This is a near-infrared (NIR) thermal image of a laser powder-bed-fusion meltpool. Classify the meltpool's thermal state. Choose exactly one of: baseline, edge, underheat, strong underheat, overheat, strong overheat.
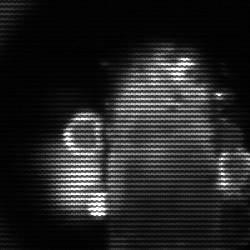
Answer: strong underheat